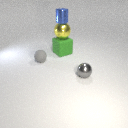
large yellow metal sphere above large green rubber cube